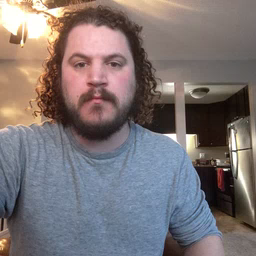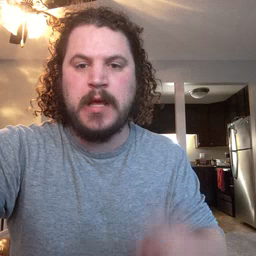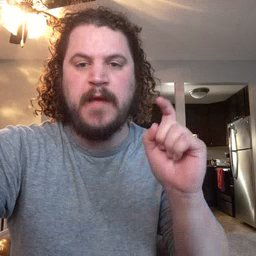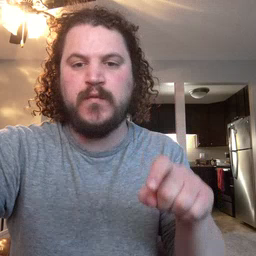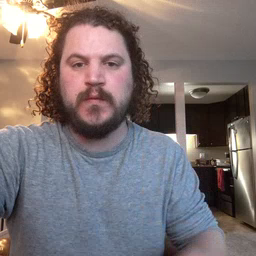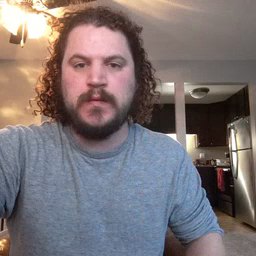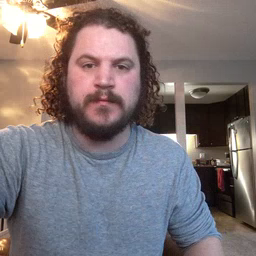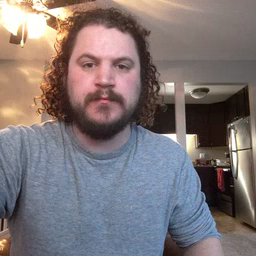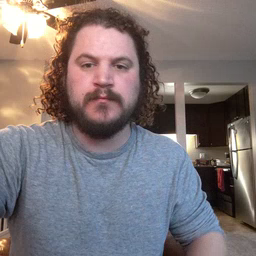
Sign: haveto